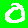
Digit: 0